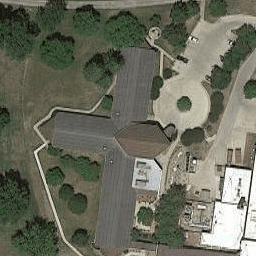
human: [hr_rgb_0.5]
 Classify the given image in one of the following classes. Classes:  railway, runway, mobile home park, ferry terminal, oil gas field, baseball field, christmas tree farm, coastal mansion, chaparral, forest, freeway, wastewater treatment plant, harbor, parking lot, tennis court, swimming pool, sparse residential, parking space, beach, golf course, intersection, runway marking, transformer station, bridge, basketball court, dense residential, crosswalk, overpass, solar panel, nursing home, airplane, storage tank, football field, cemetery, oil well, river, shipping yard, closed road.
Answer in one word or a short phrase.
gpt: nursing home